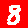
Digit: 8